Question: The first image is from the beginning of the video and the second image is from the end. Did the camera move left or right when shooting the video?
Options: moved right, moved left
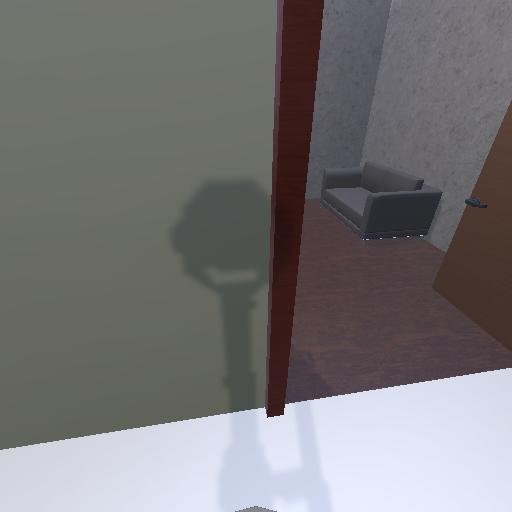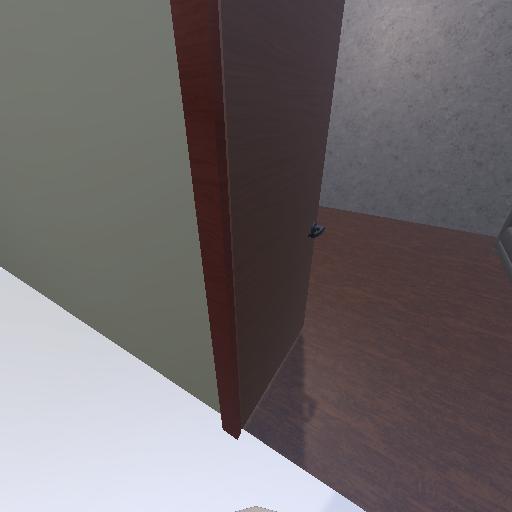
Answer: moved right